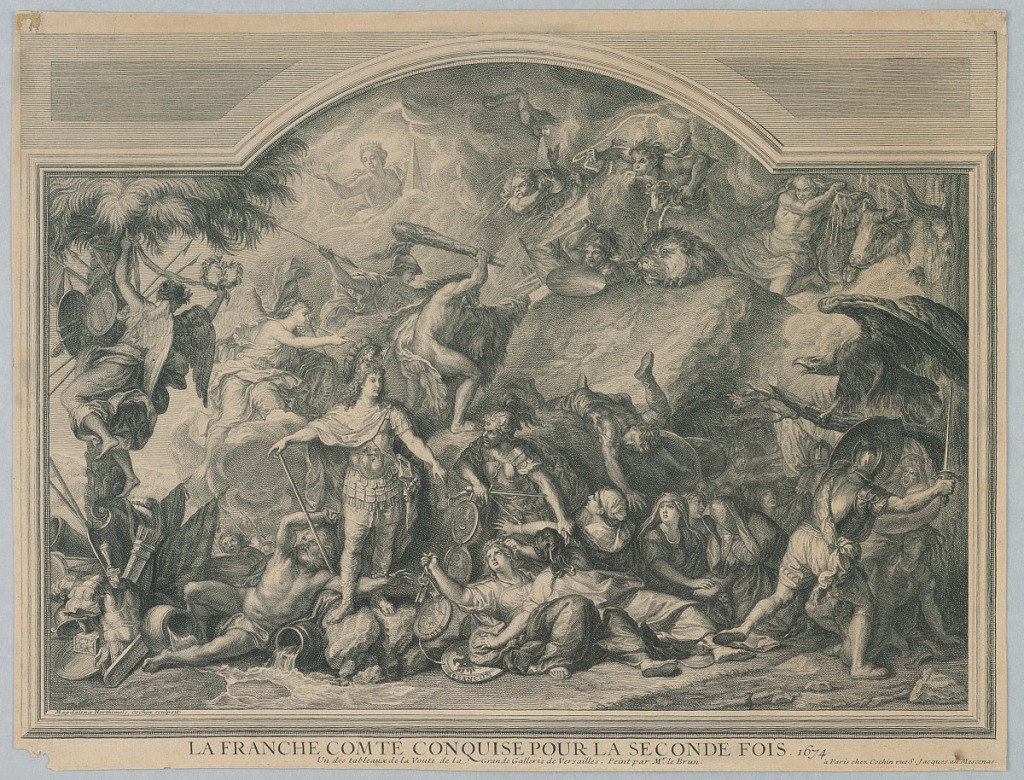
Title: La Franche Comté Conquise pour la Seconde Fois (Franche-Comté Conquered for the Second Time)
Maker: Charles-Nicolas Cochin the elder, French, 1688–1754
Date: ca. 1681–84
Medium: Engraving on paper
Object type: Print
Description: Within a decorative interior wall panel, figural scene depicting the battle for the territory of la Franche Comté, showing France conquering the region from Spain. The figure of King Louis XIV stands victorious and immobile on rocks wearing elaborate armor at left. Grieving women in the lower part of the composition represent the conquered cities of the region. Mars, God of War, drags them to the foreground; he carries their coats of arms identifying the cities the women represent. In the background, Hercules and Minerva climb a rock symbolizing the citadel of Besançon. Engraving after a painting by Charles Le Brun at the palace of Versailles.